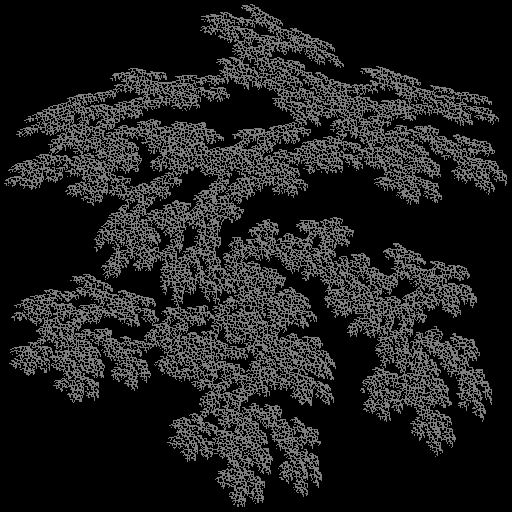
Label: pinetree